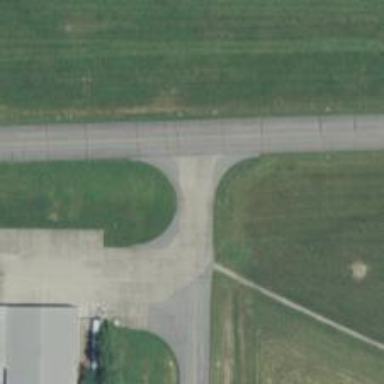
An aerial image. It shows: View of taxiway at the airport.